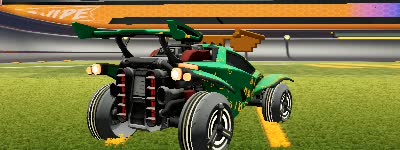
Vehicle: octane